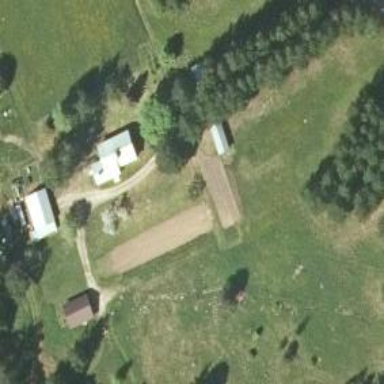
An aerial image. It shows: Farmyard area.